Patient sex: M
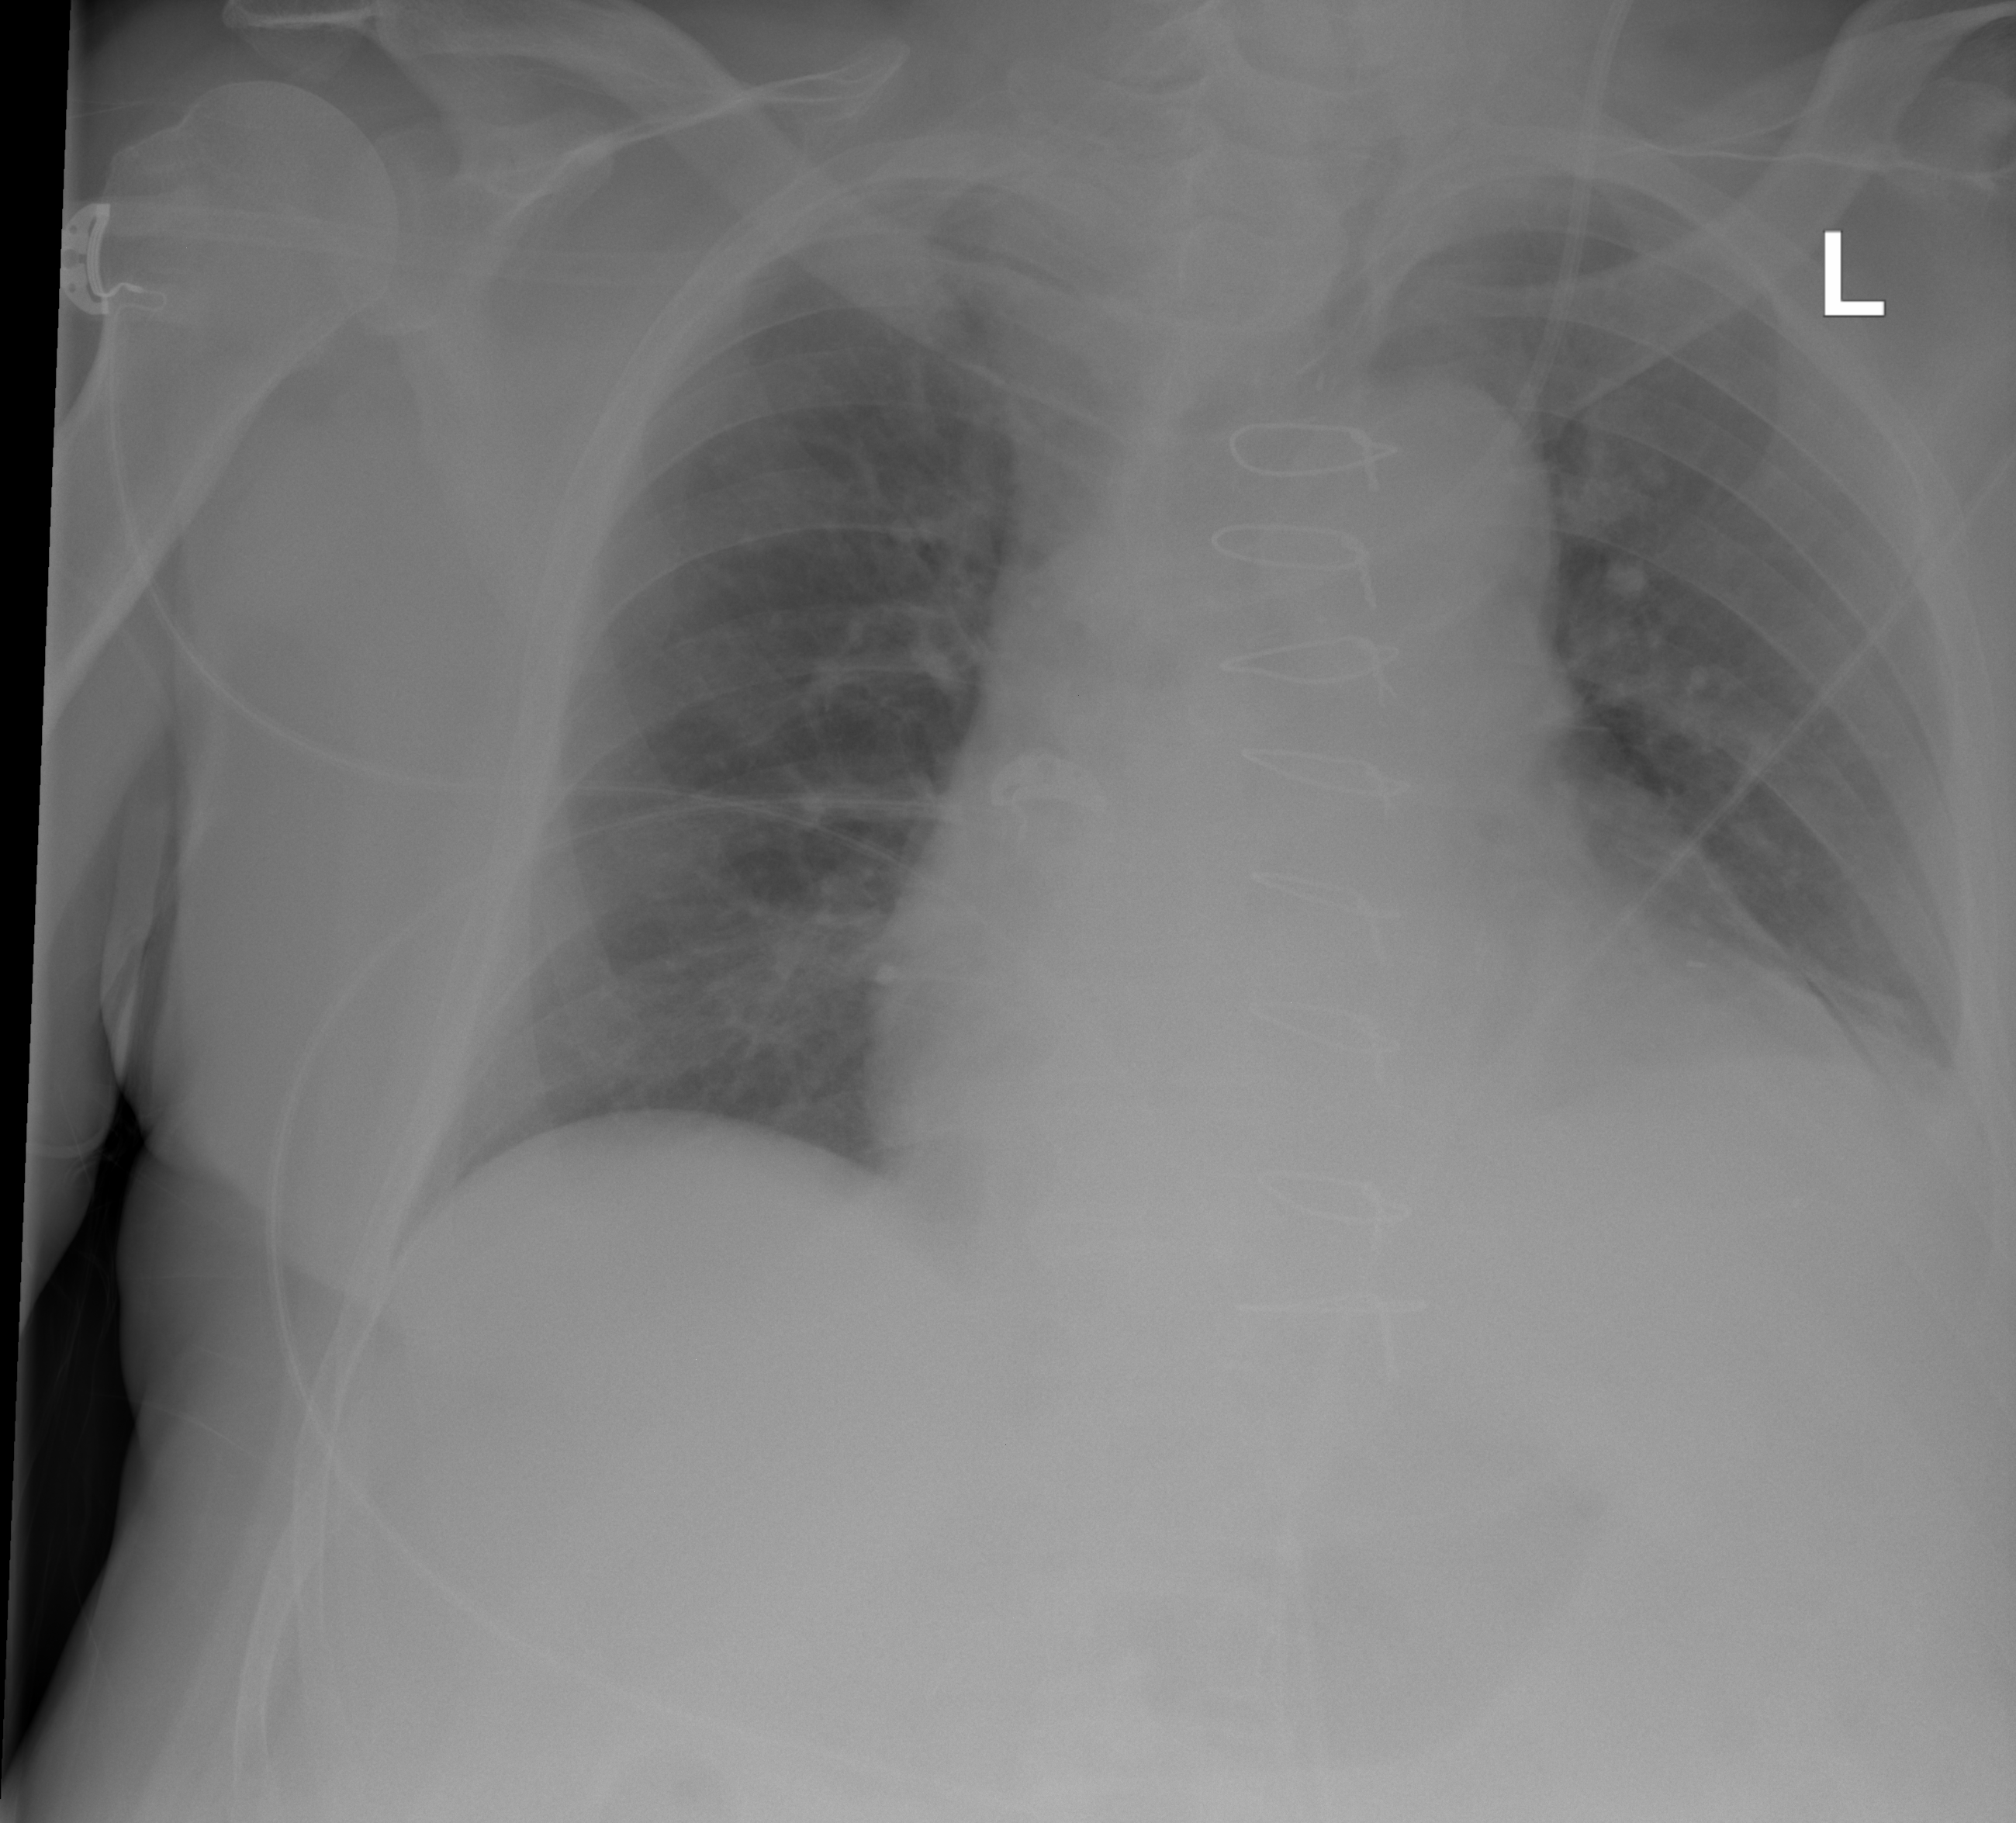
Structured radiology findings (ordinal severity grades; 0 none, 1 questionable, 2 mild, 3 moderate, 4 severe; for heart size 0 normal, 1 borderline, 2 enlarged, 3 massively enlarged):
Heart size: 2
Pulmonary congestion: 0
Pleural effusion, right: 0
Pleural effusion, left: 1
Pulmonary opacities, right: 0
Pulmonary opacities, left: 0
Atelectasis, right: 0
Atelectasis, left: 2